Question: I'm trying to make a Sudoku board online using an HTML Table and formatting it with CSS. Ideally the output would look like this image:

The problem is I'm having trouble setting the borders properly. Below is the code for a single 3 by 3 box, it unfortunately isn't outputting correctly. The cell with class 'end' seems to have a non collapsed border. Any suggestions?
HTML:
'''
<table>
<tr>
<td><input type='text' size='2' /></td>
<td><input type='text' size='2' /></td>
<td><input type='text' size='2' class='end'/></td>
</tr>
</table>
'''
CSS:
'''
table, td{
border-color: black;
border-width: 1px;
border-style: solid;
}
table{
border-collapse:collapse;
}
td{
padding:0px;
margin: 0px;
}
td .end{
border-style:solid;
border-color:black;
border-width: 1px 3px 1px 1px;
}
input{
padding:0px;
margin:0px;
}
'''
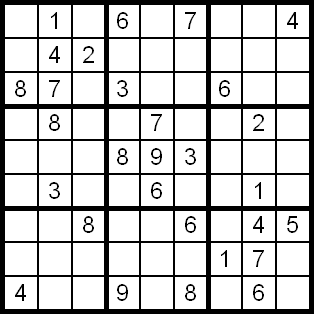
Answer: You might want to assign the class to the cell itself, and not to the input field.